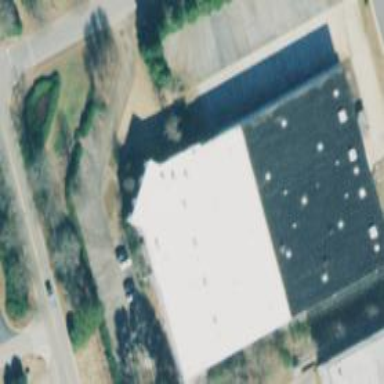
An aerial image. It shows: Warehouse building.